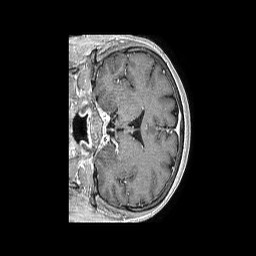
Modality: T1w
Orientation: coronal
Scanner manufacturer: philips
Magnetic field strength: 1.5 T
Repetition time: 0.007927 s
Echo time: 0.003724 s